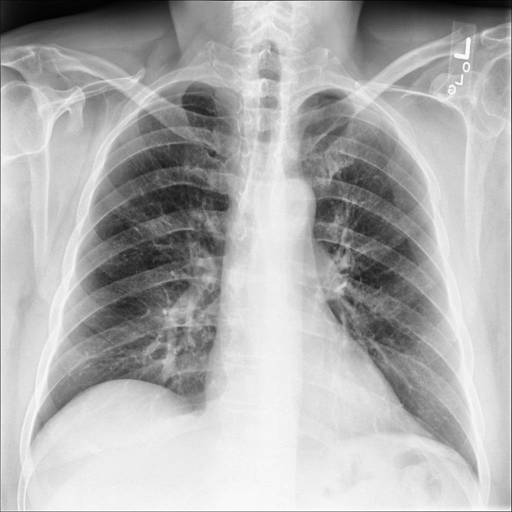
Finding: NORMAL